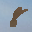
Label: 8